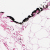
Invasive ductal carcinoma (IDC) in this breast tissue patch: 0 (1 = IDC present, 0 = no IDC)